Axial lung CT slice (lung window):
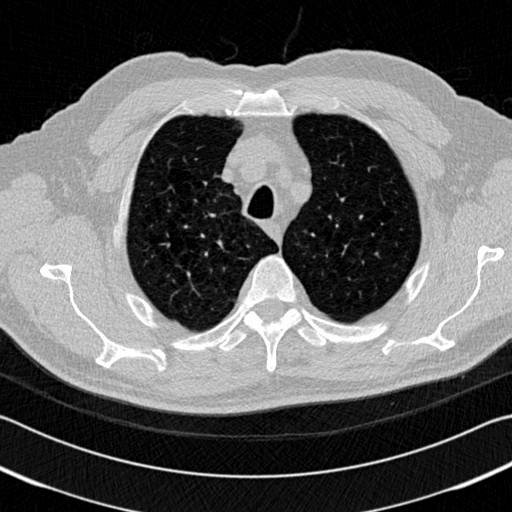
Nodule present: no